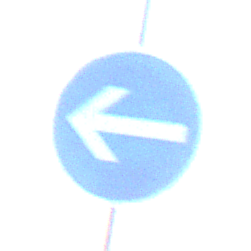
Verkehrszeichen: VorgeschriebeneFahrtrichtungHierLinks
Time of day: Dawn
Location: Outdoor (Nature)
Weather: Clear
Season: NotSpecified
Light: Natural